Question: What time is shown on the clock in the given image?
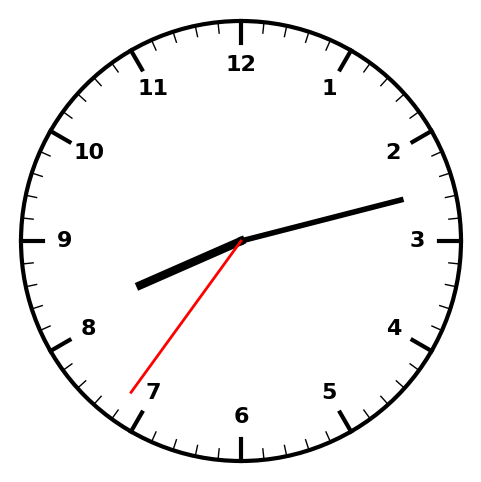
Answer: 08:12:36